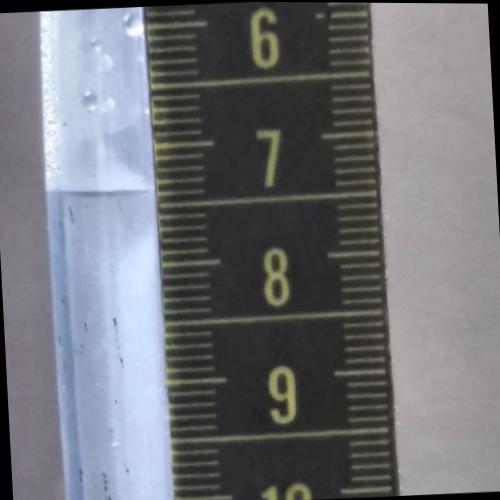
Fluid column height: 7.4 cm